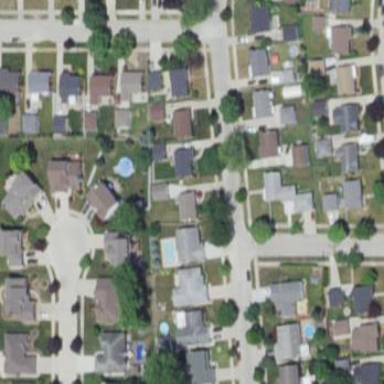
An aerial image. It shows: Residential area consisting of single-family homes.